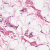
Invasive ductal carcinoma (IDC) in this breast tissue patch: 0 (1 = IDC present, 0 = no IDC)